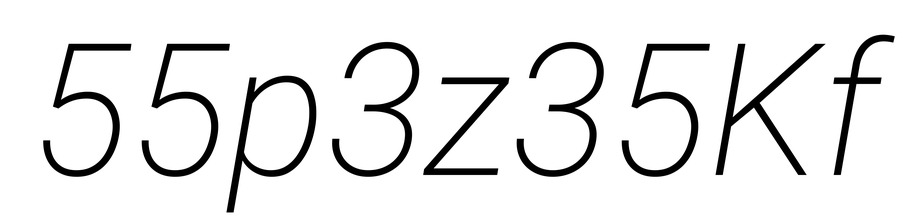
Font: Roboto-Italic_ExtraLight_Italic